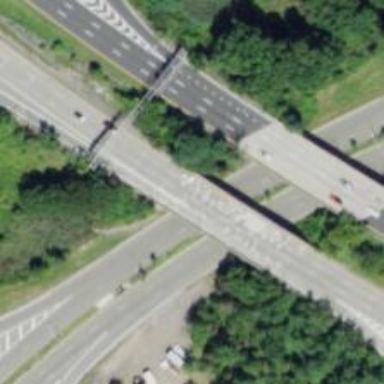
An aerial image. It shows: Motorway bridge with asphalt surface.